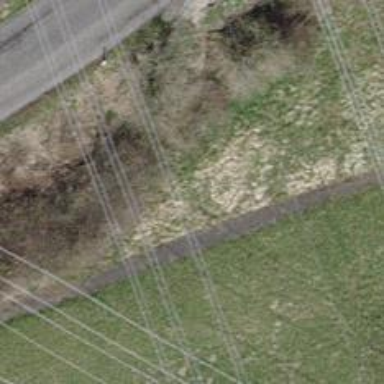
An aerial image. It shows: Road with steps.